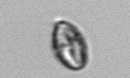
Label: Dinophyceae